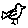
Label: bird